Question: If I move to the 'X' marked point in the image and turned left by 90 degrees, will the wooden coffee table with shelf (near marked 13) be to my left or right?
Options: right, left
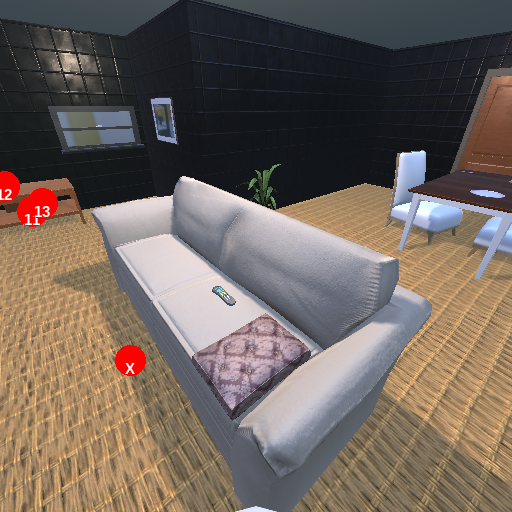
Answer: right